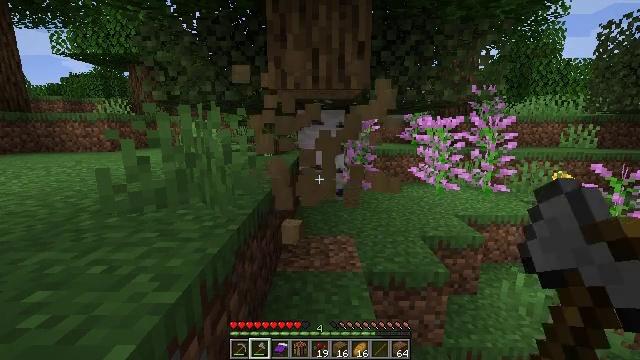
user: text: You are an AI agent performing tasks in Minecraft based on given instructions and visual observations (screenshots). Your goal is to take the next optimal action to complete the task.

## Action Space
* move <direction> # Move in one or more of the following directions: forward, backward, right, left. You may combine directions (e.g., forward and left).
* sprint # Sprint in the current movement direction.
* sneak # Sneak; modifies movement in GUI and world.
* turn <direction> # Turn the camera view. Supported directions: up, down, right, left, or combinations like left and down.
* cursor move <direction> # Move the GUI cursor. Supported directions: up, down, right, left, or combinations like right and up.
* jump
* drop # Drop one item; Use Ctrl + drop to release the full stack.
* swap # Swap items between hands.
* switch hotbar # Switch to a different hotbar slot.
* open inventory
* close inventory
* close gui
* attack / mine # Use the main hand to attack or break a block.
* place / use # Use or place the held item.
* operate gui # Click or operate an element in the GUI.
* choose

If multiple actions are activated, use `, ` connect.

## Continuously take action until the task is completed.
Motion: motion action
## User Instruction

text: Mine the stripped oak log.
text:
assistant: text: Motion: attack / mine